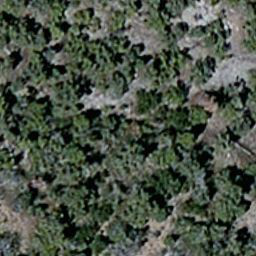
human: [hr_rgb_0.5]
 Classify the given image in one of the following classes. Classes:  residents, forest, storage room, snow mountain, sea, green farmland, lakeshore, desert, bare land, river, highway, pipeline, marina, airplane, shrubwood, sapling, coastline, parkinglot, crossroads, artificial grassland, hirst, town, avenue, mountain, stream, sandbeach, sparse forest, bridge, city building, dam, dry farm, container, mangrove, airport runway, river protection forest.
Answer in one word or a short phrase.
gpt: sparse forest